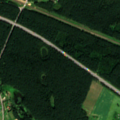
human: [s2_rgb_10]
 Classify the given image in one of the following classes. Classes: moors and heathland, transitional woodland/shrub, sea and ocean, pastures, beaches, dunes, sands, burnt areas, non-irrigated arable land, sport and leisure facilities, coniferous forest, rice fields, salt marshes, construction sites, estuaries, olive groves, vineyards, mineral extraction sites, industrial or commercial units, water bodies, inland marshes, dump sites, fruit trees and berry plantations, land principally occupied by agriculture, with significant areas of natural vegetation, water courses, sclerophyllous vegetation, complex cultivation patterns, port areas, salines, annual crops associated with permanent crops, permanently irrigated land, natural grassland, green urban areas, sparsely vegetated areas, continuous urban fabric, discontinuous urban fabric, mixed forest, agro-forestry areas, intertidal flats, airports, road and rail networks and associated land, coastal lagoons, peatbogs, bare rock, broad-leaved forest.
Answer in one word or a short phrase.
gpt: discontinuous urban fabric, complex cultivation patterns, coniferous forest